Question: I am trying to create two APIs using Cloud Endpoints module in Android Studio but when I use all the required annotations and run my local development server it does not create any new API but just one API. Is there another method to create more than one API. Please help me create more than one API for the same backend module.

This is my second API
'''
@Api(name = "myApi2", version = "v1")
public class LoginEndpoint
{
@ApiMethod(name = "storeData")
public MyBean storeData(@Named("eid")String eid, @Named("uname")String uname, @Named("password")String pass)
{
MyBean bean = new MyBean();
bean.dataStored = true;
DatastoreService datastore = DatastoreServiceFactory.getDatastoreService();
Transaction txn = datastore.beginTransaction();
try{
Key employeeKey = KeyFactory.createKey("Users", uname);
Entity user = new Entity(employeeKey);
user.setProperty("Username", uname);
user.setProperty("Email id", eid);
user.setProperty("Password", pass);
datastore.put(user);
txn.commit();
}finally {
if (txn.isActive())
{
txn.rollback();
bean.dataStored = false;
}
}
return bean;
}
}
'''
This is my first API
'''
/**
* An endpoint class we are exposing
*/
@Api(name = "myApi", version = "v1")
public class MyEndpoint
{
/**
* A simple endpoint method that takes a name and says Hi back
*/
@ApiMethod(name = "sayHi")
public MyBean sayHi(@Named("name") String name) {
MyBean respon = new MyBean();
respon.setData("Hi," + name);
DatastoreService datastore = DatastoreServiceFactory.getDatastoreService();
Transaction txn = datastore.beginTransaction();
try {
Key employeeKey = KeyFactory.createKey("Employee", "Joe");
Entity employee = new Entity(employeeKey);
employee.setProperty("vacationDays", 10);
datastore.put(employee);
txn.commit();
} finally {
if (txn.isActive()) {
txn.rollback();
}
}
return respon;
}
}
'''
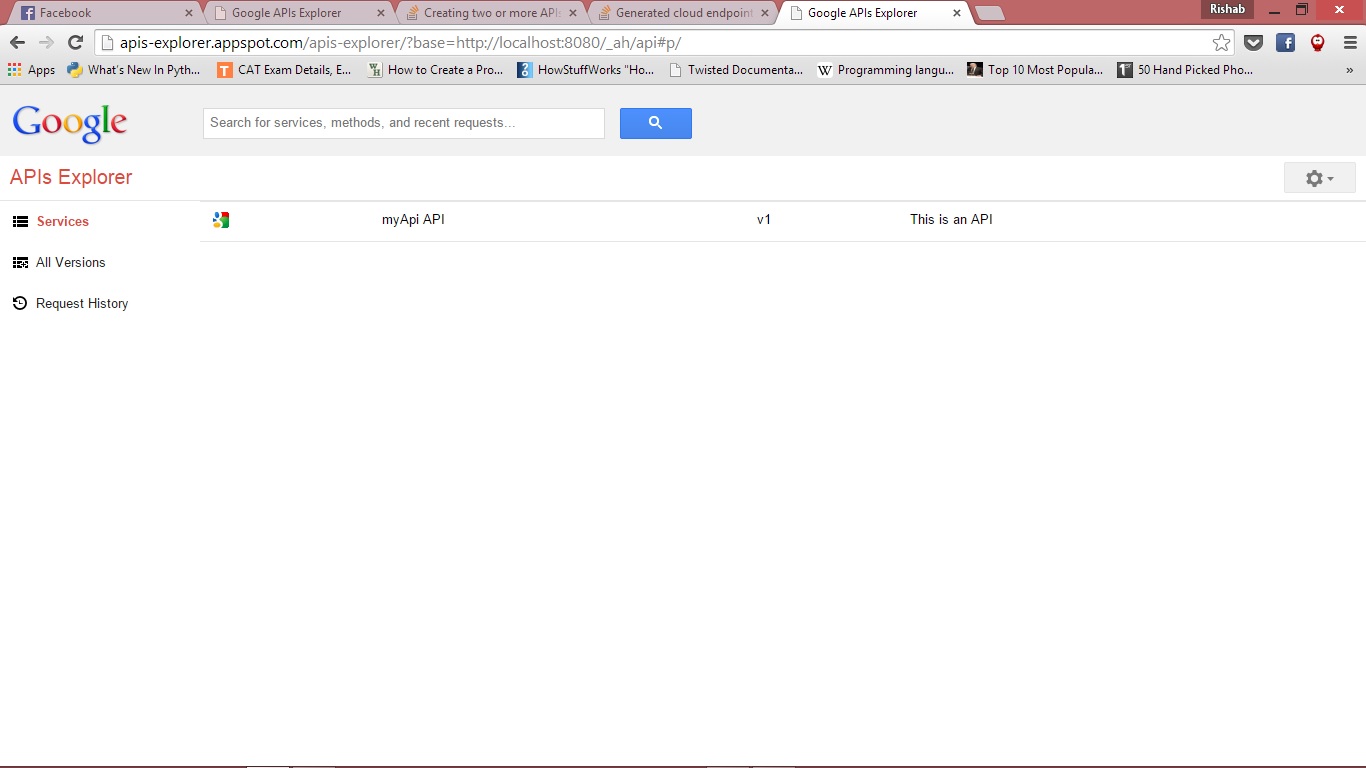
Answer: What you want to achieve is a Multiclass API. As you can read on the documentation [1]: "Any difference in the @Api properties for classes in a multiclass API result in an "ambiguous" API configuration, which will not work in Endpoints."
So yo could use annotation inheritance to split you API's with Java inheritance or with @ApiReference inheritance. Detailed info is provided on [1].
Another alternative is to use different backend versions as described here [2].
<URL>
<URL>